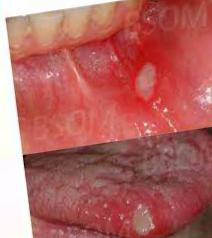
Condition: Mouth Ulcer